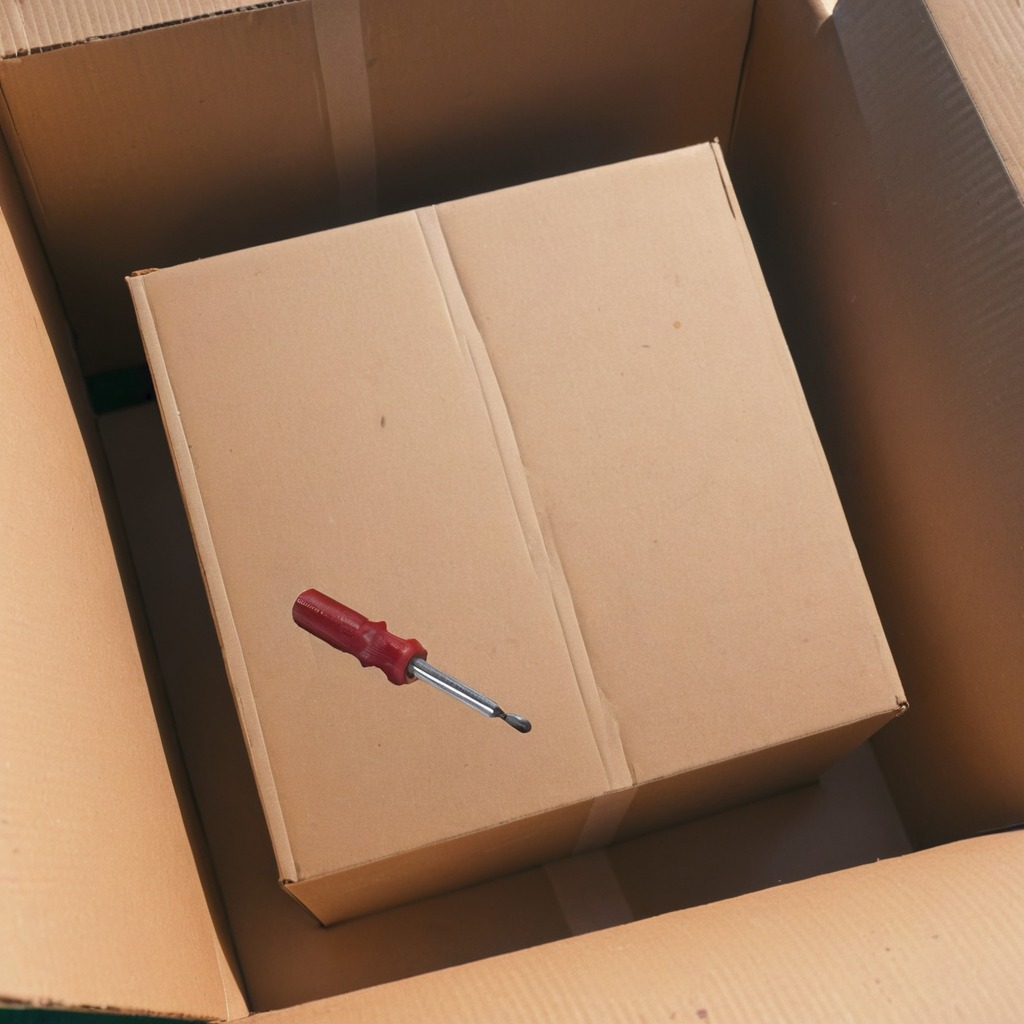
A screwdriver lying on a clean dry cardboard box surface in an outdoor workshop during daytime bright natural light soft shadows slightly creased but